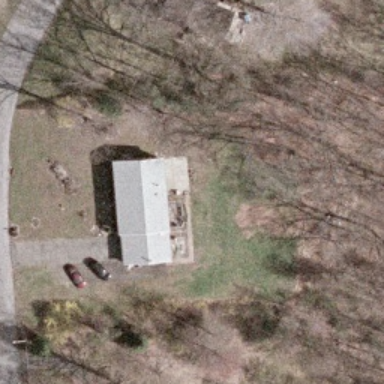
A house is surrounded by withered plants and lawn in the sparse residential area .